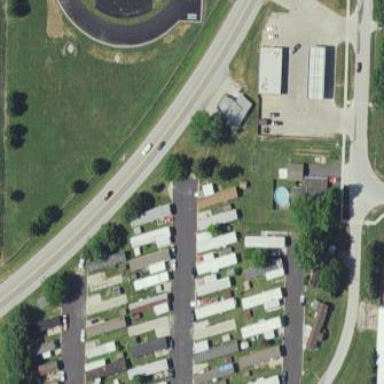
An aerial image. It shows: Residential area designated as trailer park.